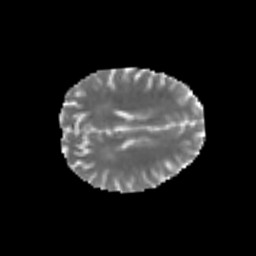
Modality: MD
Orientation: axial
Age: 25
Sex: male
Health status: healthy